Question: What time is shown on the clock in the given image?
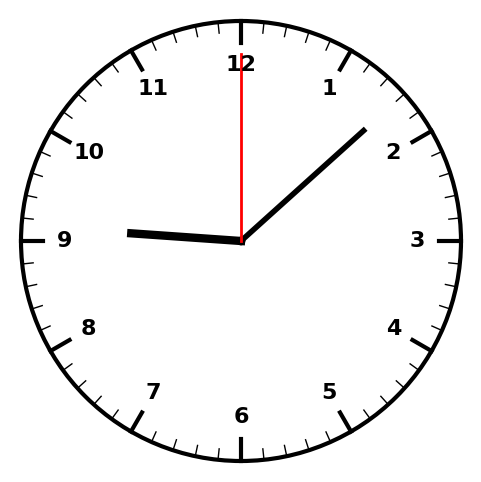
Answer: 09:08:00